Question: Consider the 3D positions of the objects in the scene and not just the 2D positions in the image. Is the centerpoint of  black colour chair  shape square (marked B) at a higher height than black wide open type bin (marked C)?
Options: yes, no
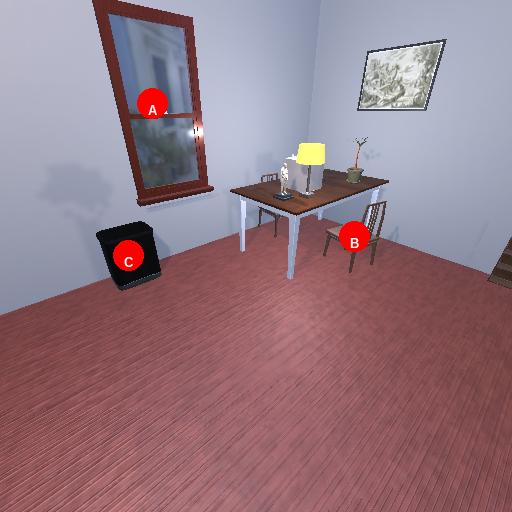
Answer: yes